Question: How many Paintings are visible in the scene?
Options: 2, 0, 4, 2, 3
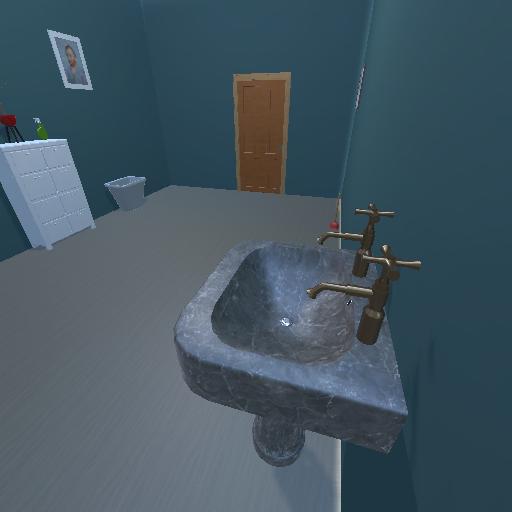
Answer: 2